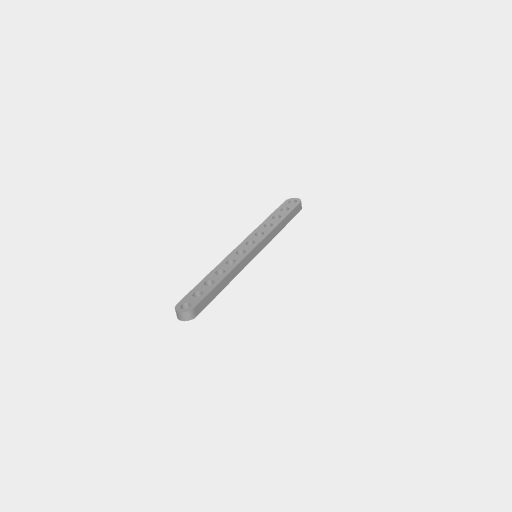
Part: FlatBeam12H